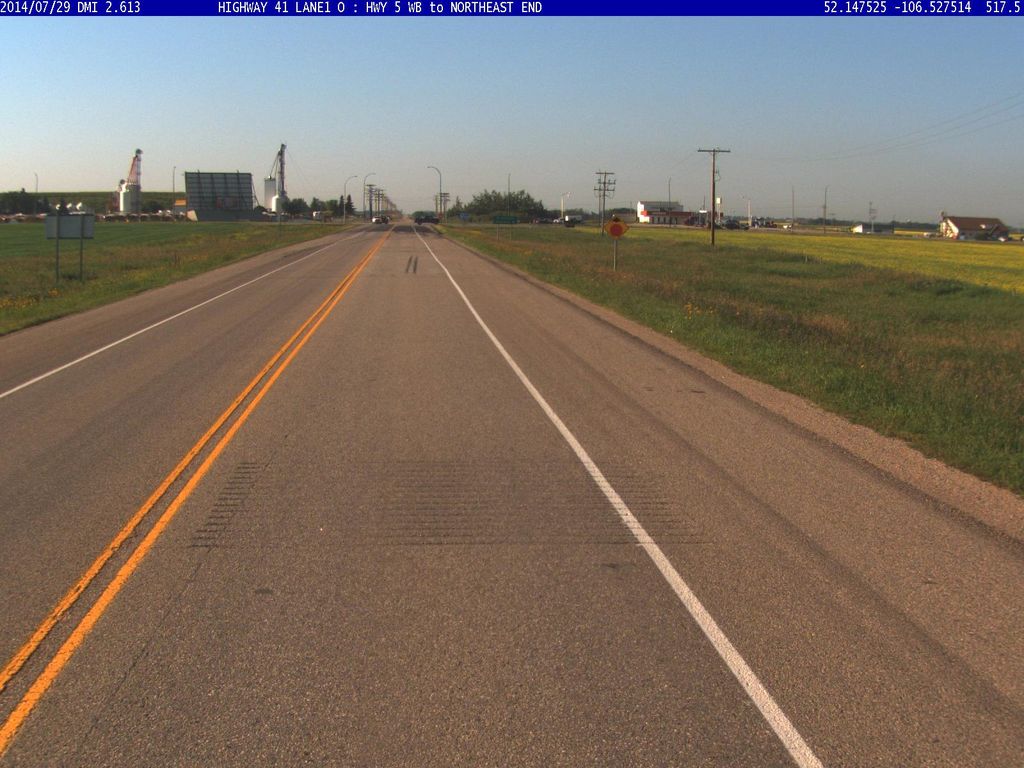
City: saskatoon